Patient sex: F
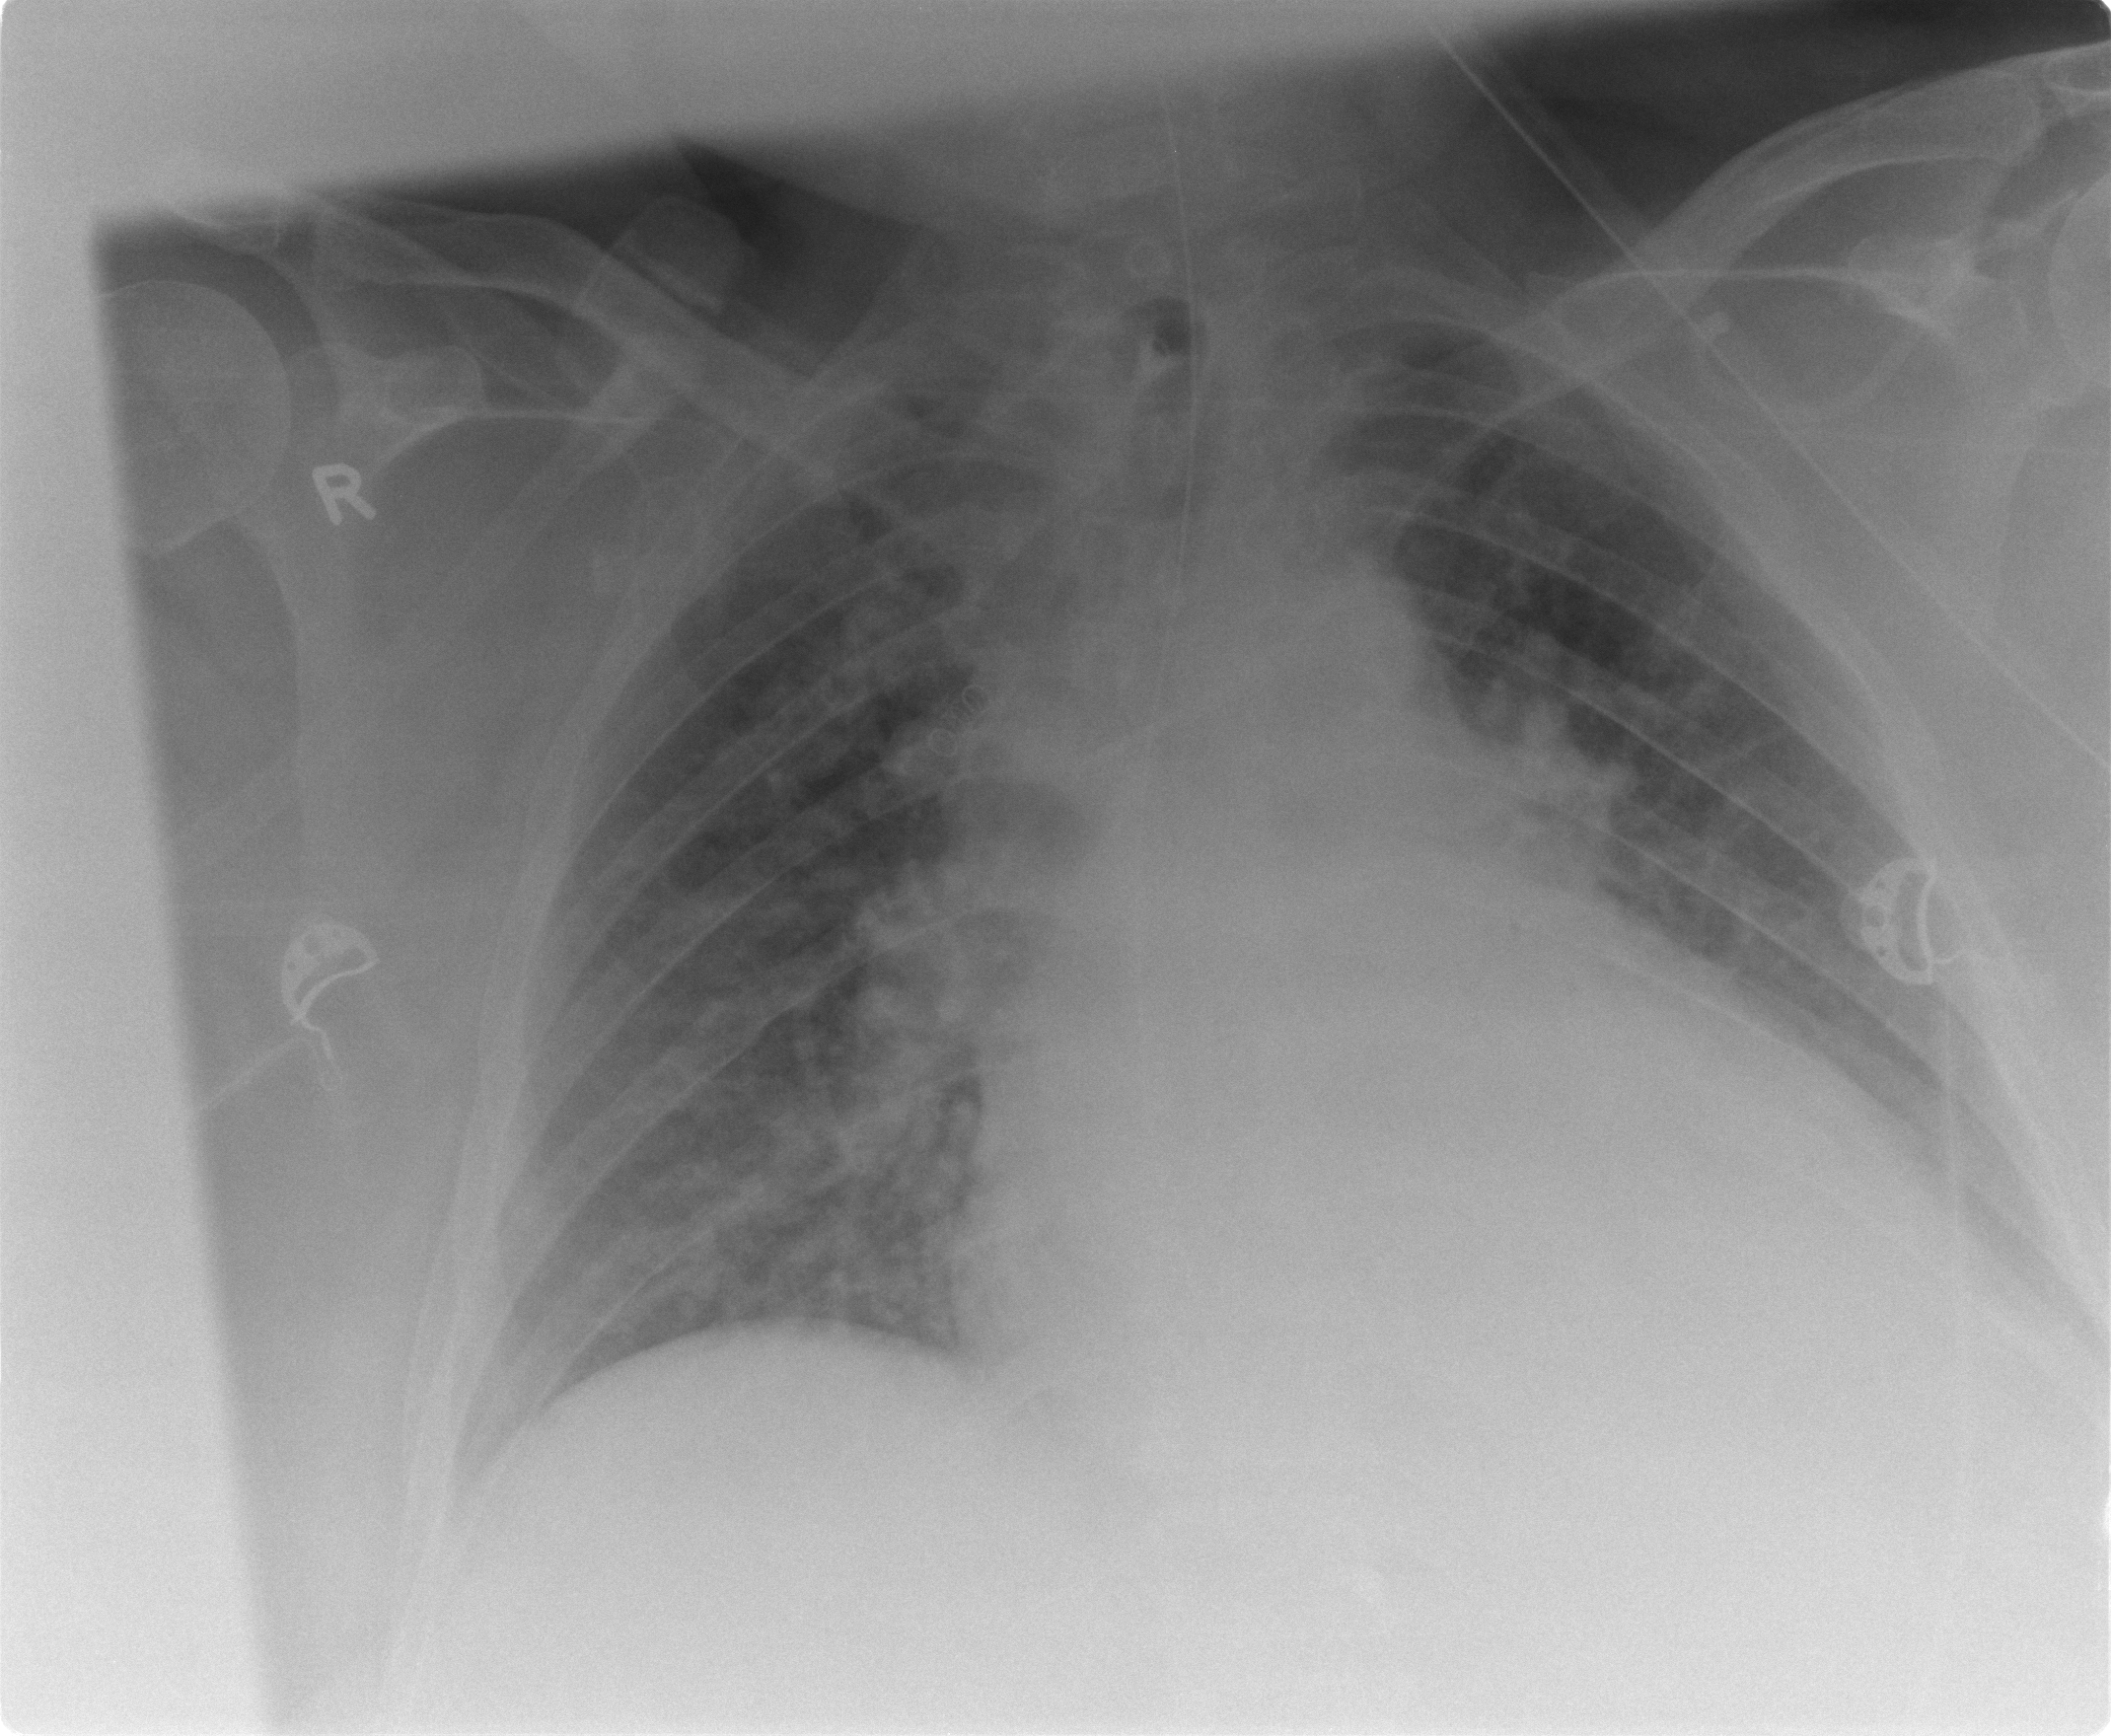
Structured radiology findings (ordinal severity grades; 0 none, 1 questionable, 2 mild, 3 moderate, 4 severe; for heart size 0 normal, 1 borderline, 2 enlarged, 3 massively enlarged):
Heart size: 2
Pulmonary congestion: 3
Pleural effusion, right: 2
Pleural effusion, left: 2
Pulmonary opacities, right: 2
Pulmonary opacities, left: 2
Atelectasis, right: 2
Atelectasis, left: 2